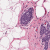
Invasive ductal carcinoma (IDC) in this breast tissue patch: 0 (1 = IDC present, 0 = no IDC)